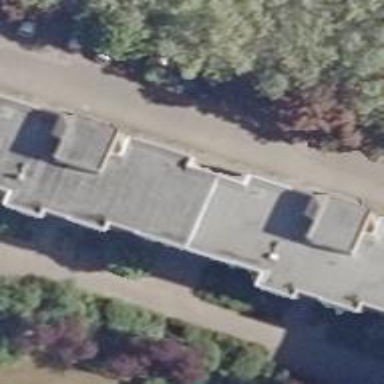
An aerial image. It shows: Flat-roofed apartment building.